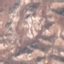
Land use / land cover class: HerbaceousVegetation